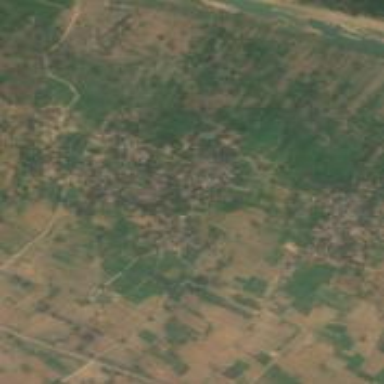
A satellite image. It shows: Village.